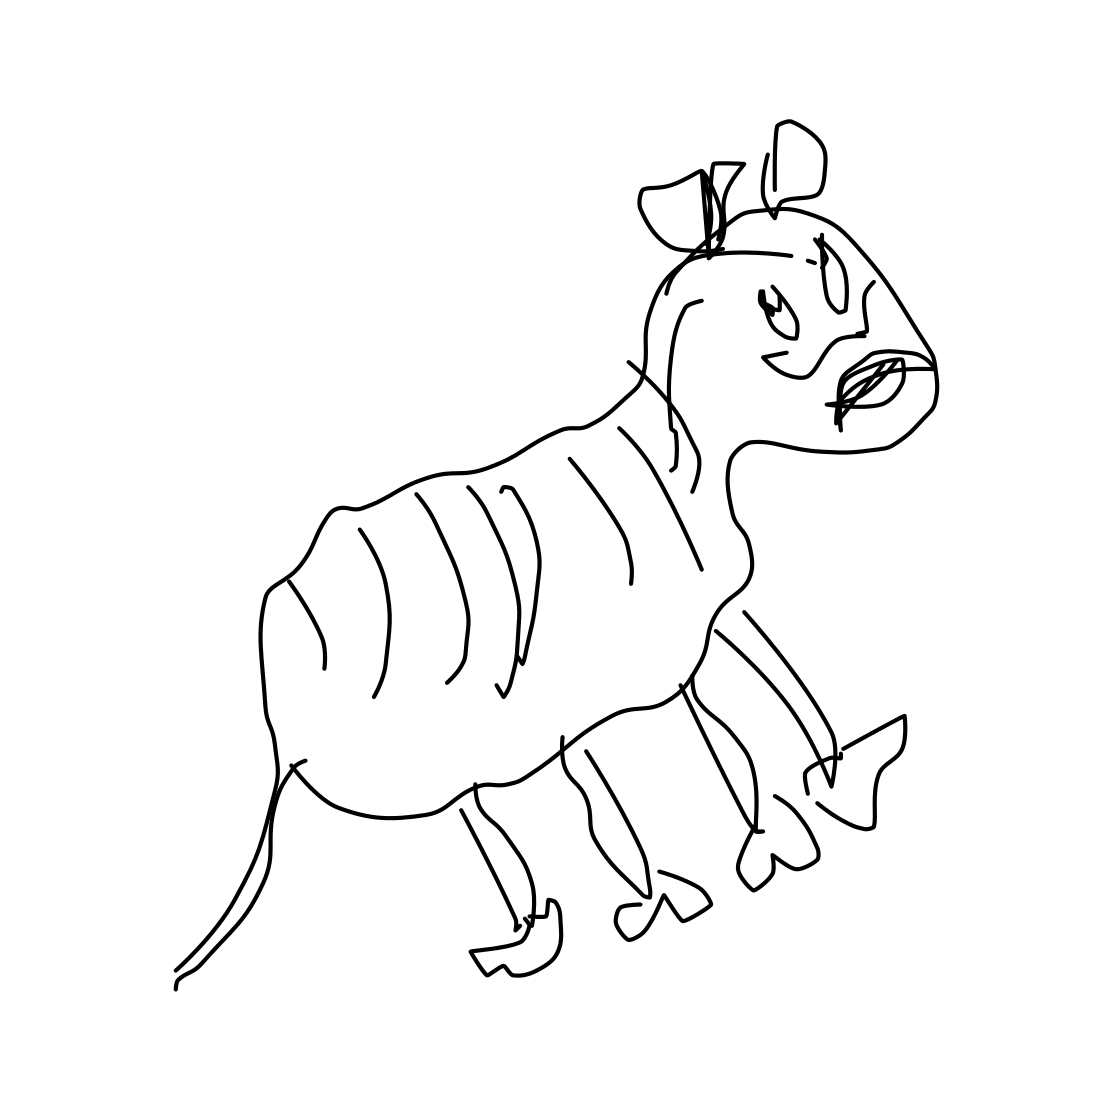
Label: tiger